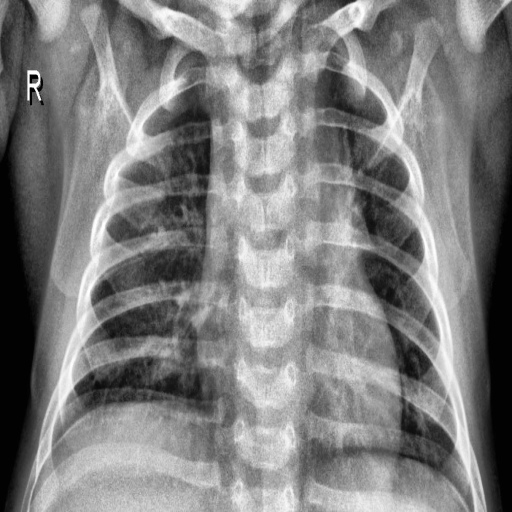
Finding: NORMAL